Field crop: tomato
Growth stage: 1
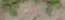
Species: portulaca